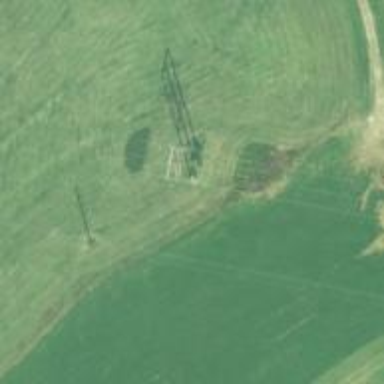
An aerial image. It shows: Power tower.